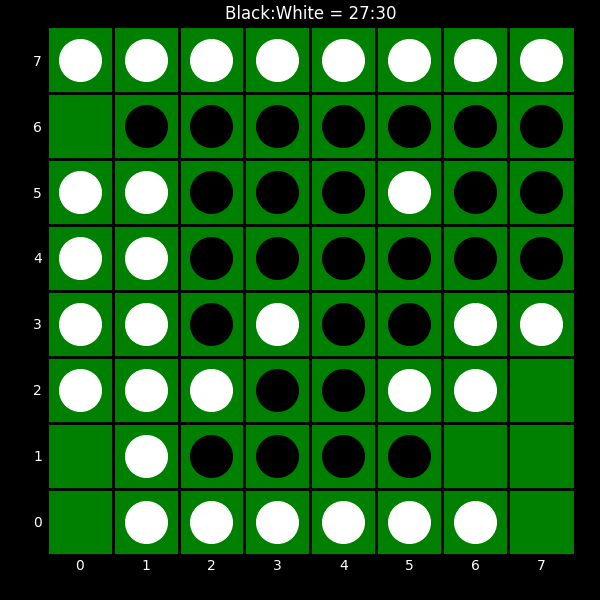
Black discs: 27
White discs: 30